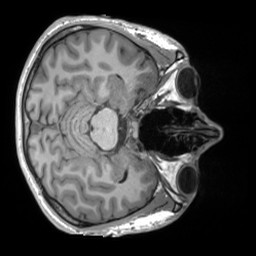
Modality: T1w
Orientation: axial
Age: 23
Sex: male
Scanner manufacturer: siemens
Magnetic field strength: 3 T
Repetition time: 1.8 s
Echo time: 0.00241 s